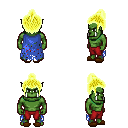
a pixel art fantasy rpg character, male body template, orc, green skin, blue tattered cape, red pants, gold short topknot hairstyle, brown slippers, four views (front, back, left, right), 2x2 character sprite sheet, small pixel art, hard edges, no anti-aliasing